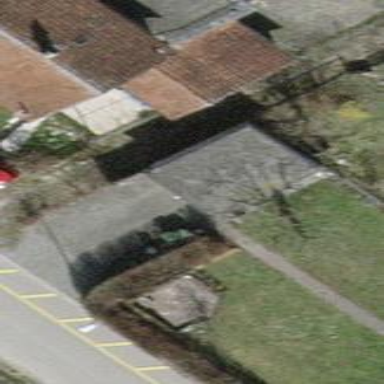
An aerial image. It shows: Garage building.